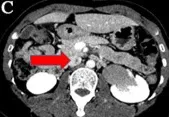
Imaging of the tumor. The superior and inferior vena cava CTA showed an enlarged uterine as well as low-density image in the venous system and the right atrium (A-E). The red arrow indicates the mass.
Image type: radiology (ct)